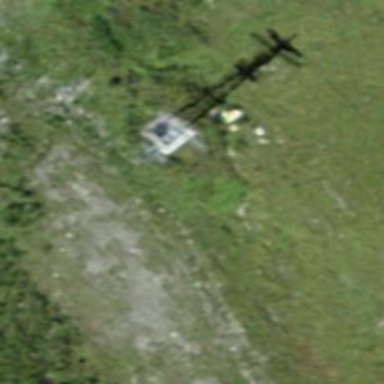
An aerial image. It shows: Pylon used for aerialway.